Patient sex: M
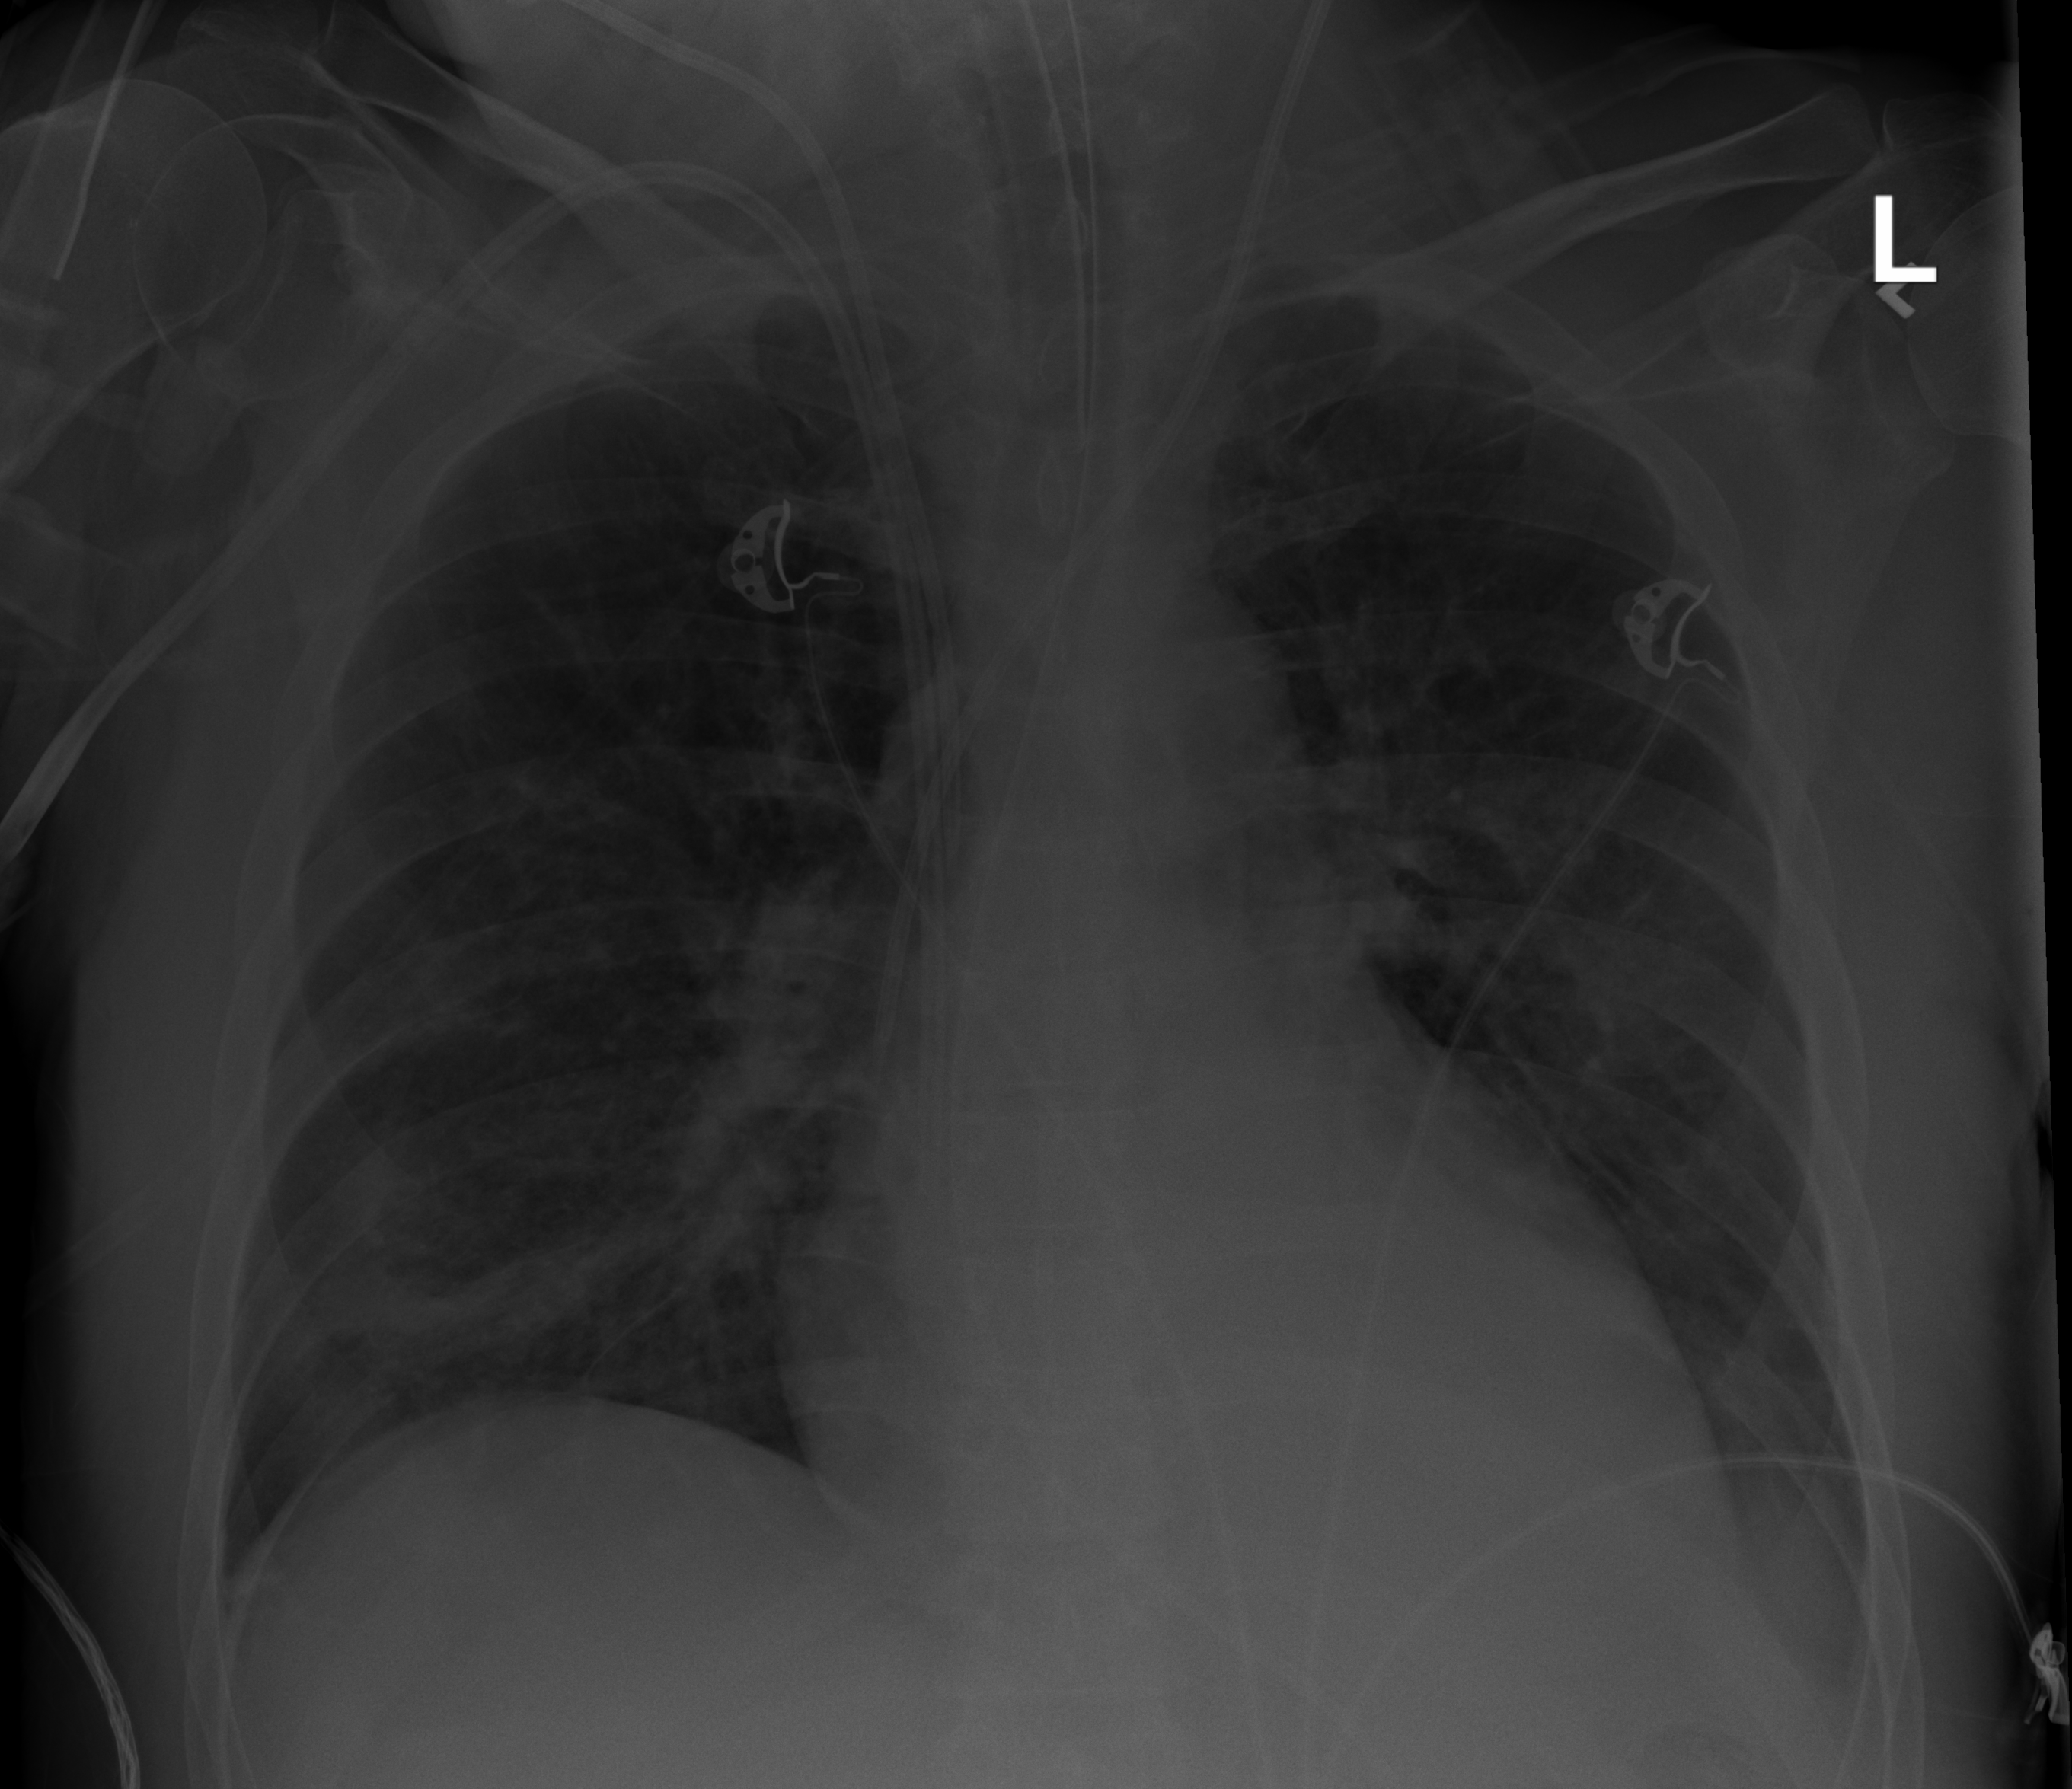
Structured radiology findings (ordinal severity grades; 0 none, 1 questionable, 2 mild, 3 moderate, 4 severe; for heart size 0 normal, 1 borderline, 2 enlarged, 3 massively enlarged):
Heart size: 1
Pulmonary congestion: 2
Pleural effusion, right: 0
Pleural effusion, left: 2
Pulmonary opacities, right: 2
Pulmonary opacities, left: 2
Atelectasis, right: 2
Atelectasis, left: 2